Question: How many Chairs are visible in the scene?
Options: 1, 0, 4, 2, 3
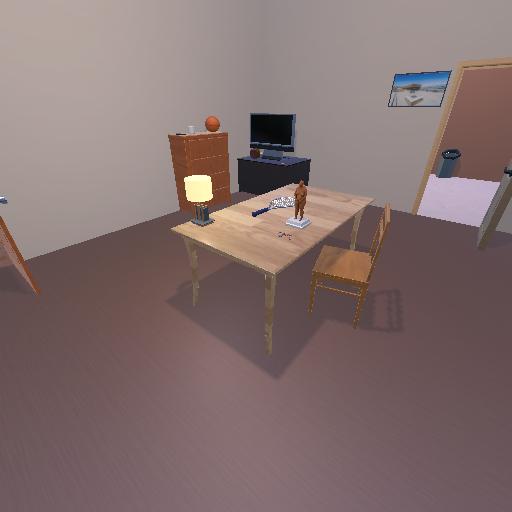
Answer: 1